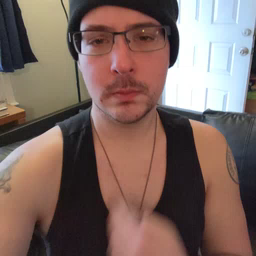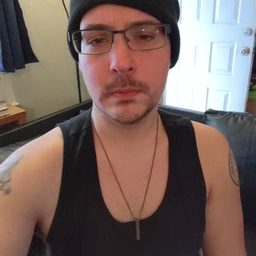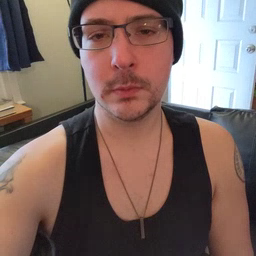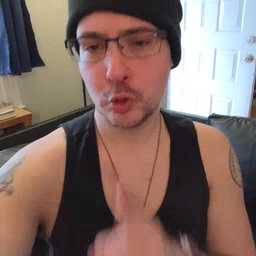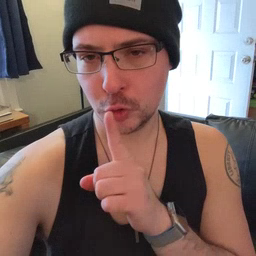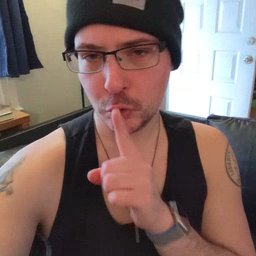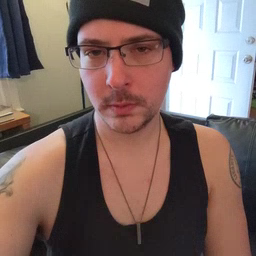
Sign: shhh